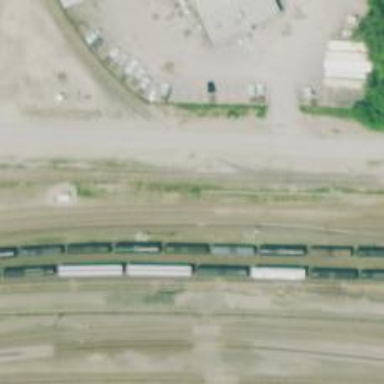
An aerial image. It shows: Railroad crossover.